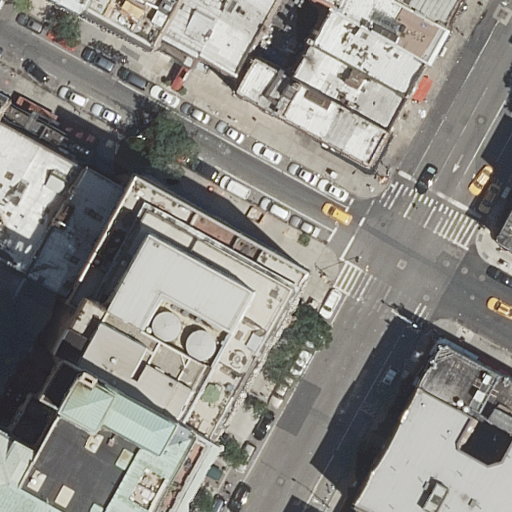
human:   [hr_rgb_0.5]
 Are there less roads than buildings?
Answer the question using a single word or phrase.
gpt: yes

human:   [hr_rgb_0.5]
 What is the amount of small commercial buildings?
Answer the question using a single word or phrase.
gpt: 0

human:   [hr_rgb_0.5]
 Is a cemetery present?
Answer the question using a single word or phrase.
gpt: no

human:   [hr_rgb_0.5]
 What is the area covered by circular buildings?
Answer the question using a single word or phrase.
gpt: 0m2

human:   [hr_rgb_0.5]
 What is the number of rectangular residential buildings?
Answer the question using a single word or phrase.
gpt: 13

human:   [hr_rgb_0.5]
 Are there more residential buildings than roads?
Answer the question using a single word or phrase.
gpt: yes

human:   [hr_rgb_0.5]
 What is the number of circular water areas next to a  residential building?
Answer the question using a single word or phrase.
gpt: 0

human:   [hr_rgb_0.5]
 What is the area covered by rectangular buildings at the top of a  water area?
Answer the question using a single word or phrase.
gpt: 0m2

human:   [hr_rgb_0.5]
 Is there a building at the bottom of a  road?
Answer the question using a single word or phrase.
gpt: yes

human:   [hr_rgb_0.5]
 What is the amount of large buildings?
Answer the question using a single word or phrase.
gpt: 5

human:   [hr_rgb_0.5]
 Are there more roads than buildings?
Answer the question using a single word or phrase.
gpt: no

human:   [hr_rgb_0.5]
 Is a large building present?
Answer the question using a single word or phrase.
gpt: yes

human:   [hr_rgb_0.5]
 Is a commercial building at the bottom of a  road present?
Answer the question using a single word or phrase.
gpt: no

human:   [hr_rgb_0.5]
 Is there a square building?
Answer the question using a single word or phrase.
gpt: no

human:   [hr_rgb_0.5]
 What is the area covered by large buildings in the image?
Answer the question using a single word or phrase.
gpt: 5321m2

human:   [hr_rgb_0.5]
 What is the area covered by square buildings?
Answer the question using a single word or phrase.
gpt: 0m2

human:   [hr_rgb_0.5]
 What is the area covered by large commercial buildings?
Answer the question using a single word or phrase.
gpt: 0m2

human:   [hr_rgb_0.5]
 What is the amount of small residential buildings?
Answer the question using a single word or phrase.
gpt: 4

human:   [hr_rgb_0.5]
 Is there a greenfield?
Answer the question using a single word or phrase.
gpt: no

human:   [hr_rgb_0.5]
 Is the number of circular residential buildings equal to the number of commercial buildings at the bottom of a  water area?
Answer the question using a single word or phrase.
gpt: yes

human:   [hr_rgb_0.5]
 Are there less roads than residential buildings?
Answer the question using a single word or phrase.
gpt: yes

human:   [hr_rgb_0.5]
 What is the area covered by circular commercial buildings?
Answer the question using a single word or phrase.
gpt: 0m2

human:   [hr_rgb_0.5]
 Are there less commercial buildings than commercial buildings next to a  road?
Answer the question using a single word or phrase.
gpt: no

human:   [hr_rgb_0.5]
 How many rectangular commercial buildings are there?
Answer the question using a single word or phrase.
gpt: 0

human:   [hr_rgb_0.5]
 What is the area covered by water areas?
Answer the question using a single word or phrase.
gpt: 0m2

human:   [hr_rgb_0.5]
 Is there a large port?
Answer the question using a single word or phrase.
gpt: no

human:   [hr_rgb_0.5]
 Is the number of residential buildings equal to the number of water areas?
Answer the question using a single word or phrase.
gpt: no

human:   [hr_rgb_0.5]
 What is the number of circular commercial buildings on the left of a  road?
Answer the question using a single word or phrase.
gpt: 0

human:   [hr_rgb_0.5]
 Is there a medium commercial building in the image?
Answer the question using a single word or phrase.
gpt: no

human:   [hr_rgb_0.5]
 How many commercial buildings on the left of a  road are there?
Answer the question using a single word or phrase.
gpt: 0

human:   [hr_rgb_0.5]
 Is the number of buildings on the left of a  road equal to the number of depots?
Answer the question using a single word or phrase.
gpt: no

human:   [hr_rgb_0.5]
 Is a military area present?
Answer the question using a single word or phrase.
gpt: no

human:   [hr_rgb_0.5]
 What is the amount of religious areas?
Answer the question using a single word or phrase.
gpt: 0

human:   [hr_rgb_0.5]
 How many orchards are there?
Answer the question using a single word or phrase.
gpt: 0

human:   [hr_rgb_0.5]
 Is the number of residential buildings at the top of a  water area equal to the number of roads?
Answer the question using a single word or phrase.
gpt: no

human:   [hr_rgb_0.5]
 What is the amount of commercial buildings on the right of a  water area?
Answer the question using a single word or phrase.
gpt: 0